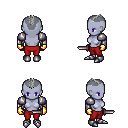
a pixel art fantasy rpg character, female body template, dark elf, purple skin, steel arm armor, red pants, gray short mohawk hairstyle, gold gloves, metal boots, dagger, four views (front, back, left, right), 2x2 character sprite sheet, small pixel art, hard edges, no anti-aliasing